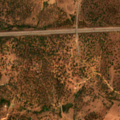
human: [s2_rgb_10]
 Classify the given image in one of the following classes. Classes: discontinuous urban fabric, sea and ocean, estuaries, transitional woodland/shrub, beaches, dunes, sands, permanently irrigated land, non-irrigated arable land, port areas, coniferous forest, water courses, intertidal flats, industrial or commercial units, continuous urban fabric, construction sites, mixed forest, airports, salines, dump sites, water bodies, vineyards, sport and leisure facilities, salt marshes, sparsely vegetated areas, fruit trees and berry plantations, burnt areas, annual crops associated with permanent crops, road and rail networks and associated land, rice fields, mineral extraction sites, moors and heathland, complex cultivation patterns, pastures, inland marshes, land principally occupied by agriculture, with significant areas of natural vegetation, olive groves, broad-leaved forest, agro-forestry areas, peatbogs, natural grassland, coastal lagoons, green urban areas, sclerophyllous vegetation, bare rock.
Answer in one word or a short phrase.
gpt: industrial or commercial units, pastures, agro-forestry areas